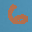
Label: 6